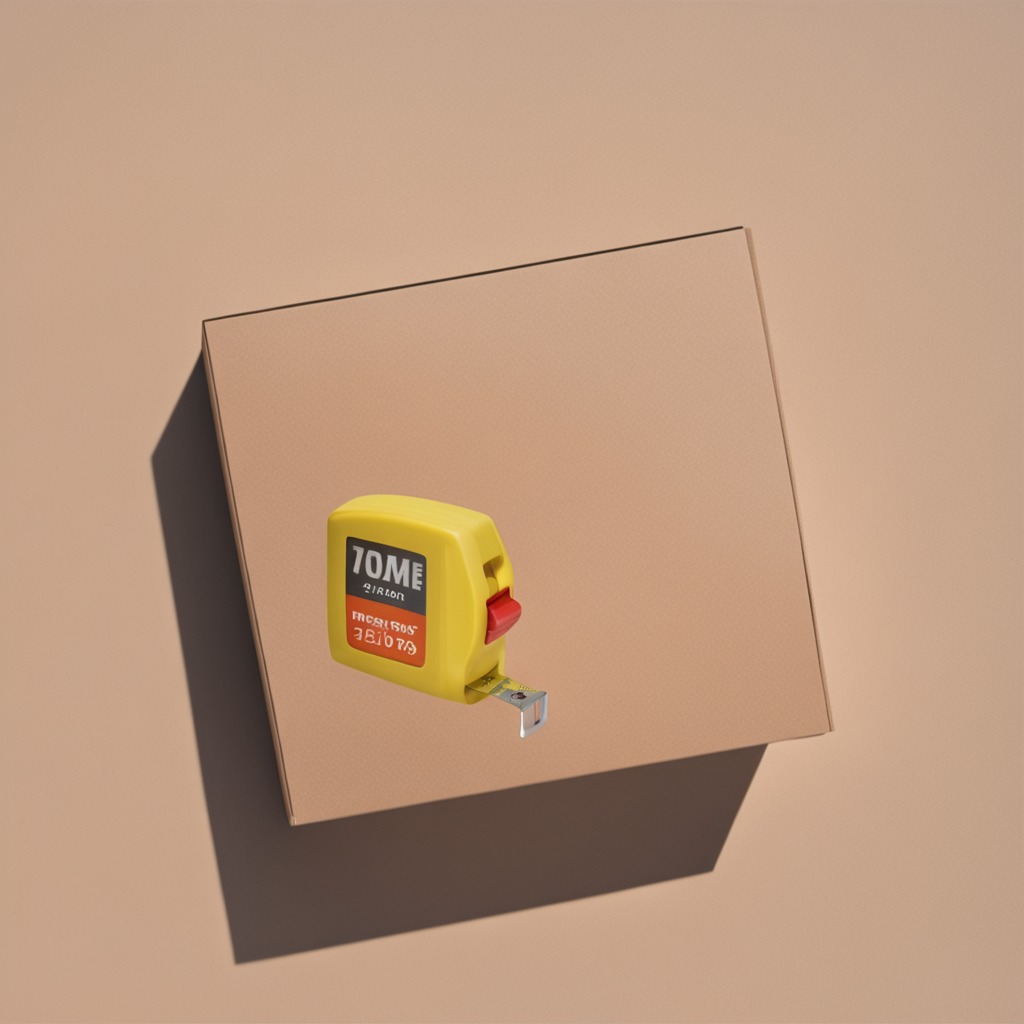
A measuring tape is lying on the cardboard box surface in an outdoor workshop during daytime bright natural light soft shadows slightly creased but